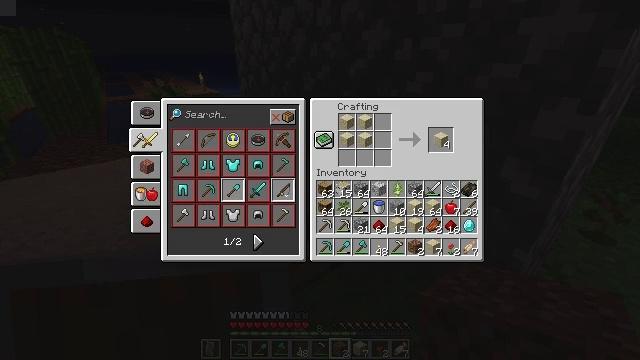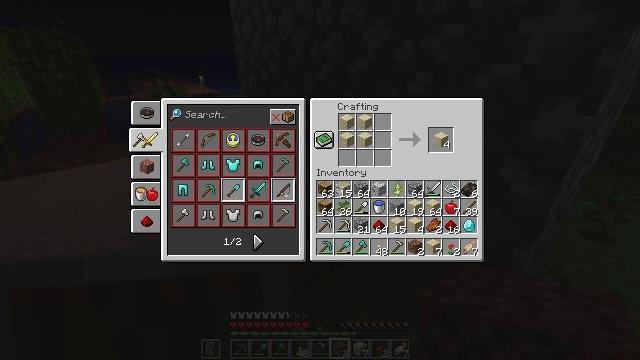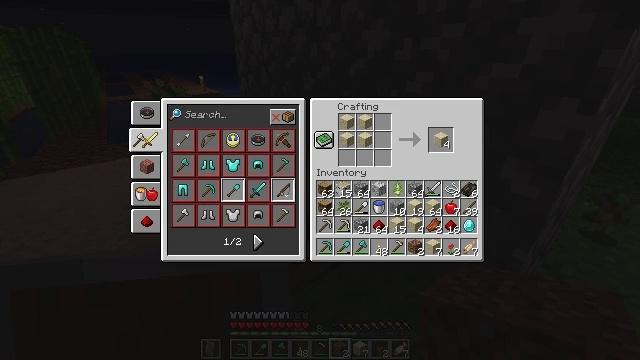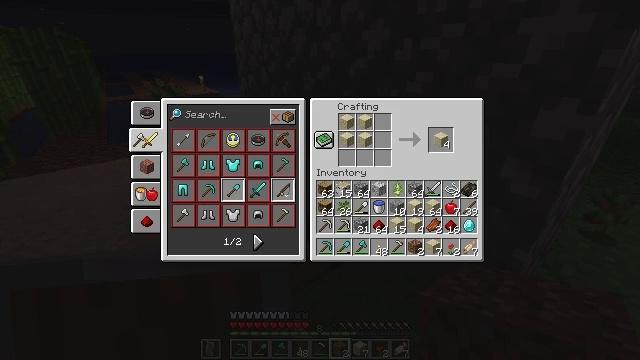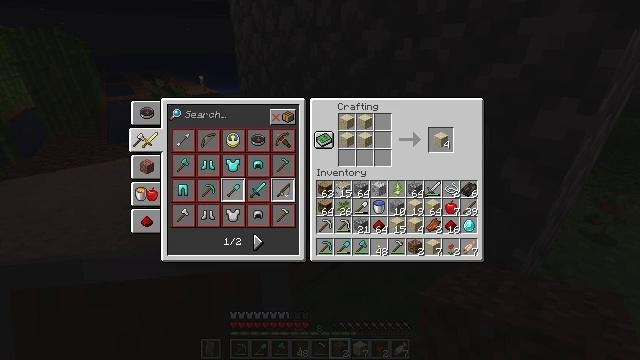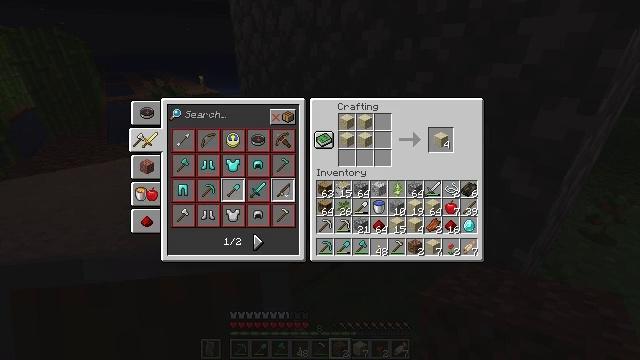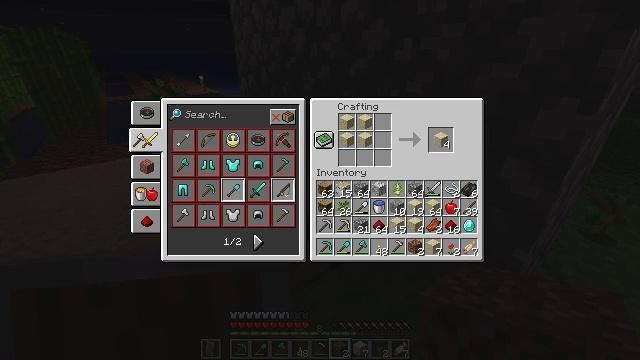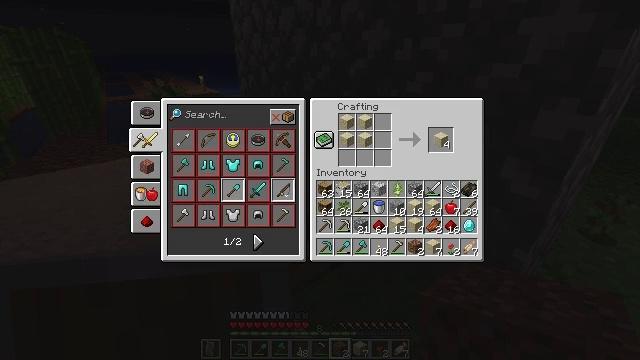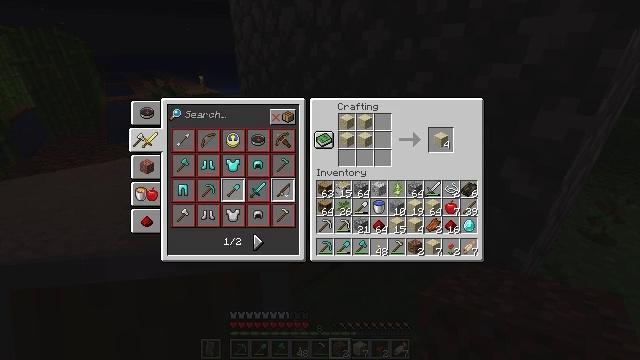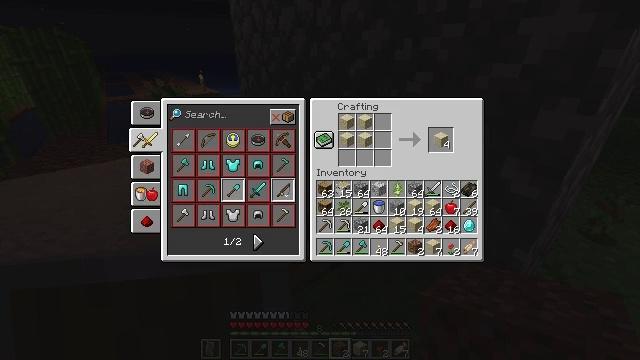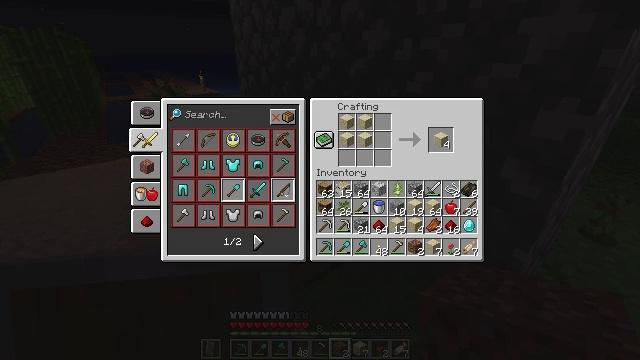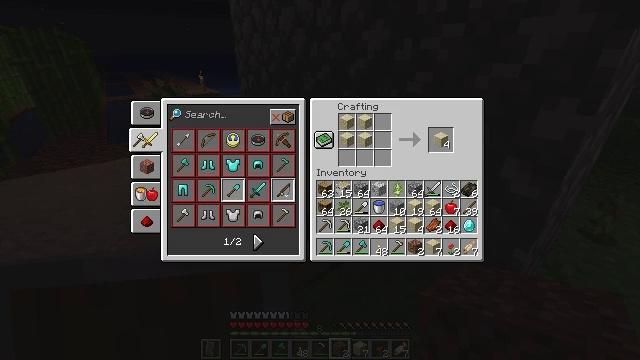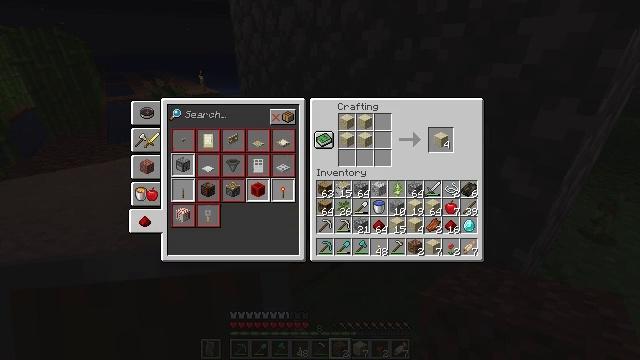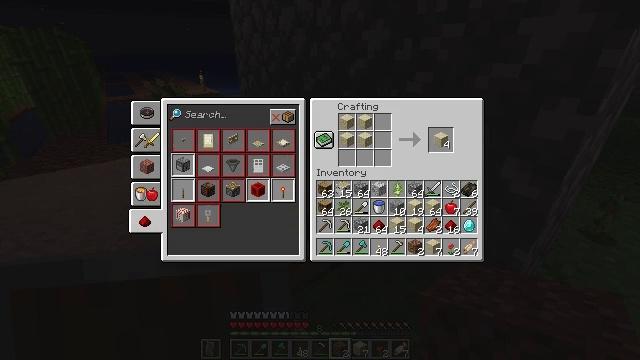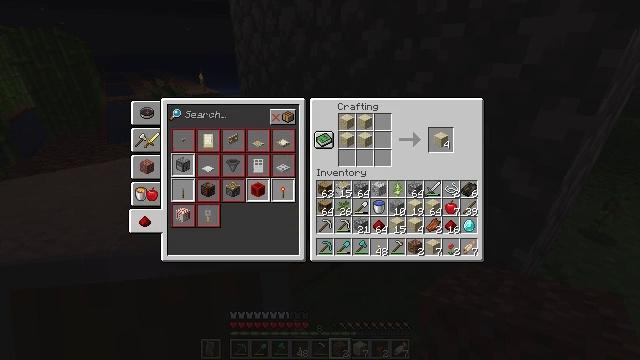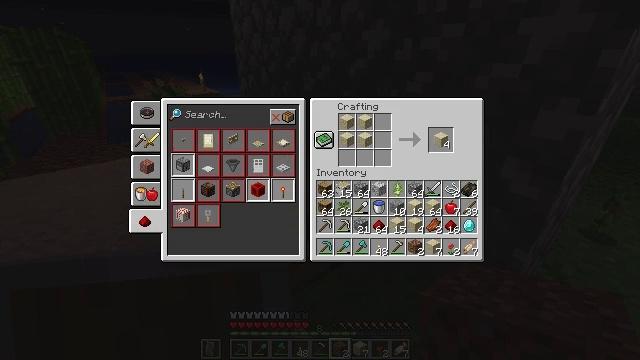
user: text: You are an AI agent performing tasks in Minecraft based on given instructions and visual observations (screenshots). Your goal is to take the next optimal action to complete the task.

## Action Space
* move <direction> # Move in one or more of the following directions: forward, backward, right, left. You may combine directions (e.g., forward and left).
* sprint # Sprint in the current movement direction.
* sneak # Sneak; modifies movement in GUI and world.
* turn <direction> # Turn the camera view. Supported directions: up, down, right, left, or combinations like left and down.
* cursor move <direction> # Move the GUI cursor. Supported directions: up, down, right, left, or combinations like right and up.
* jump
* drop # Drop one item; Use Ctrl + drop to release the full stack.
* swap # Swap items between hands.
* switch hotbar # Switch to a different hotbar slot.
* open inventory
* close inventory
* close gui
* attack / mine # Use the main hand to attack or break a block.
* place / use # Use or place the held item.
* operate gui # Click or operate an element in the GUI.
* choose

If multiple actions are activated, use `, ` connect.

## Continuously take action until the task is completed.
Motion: motion action
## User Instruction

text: Combine sandstone blocks to craft a sandstone wall.
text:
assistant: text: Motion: no_op
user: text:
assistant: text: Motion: no_op
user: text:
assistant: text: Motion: no_op
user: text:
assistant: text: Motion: no_op
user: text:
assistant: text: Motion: cursor move down
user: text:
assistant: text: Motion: cursor move down
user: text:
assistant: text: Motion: cursor move down
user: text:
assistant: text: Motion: cursor move down
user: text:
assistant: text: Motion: cursor move down
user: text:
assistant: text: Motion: no_op
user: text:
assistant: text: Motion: no_op
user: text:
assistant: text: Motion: operate gui
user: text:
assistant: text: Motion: operate gui
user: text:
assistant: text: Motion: operate gui
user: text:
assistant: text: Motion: no_op
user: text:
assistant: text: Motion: no_op
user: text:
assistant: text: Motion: no_op
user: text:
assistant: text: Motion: no_op
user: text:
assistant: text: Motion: no_op
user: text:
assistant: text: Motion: cursor move up
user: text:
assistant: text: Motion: no_op
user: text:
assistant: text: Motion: no_op
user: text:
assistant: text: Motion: no_op
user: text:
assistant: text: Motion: no_op
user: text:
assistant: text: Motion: no_op
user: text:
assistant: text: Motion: no_op
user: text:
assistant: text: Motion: no_op
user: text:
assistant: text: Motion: no_op
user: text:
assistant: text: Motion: no_op
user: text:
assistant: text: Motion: no_op